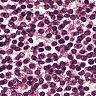
Metastatic tissue present: no